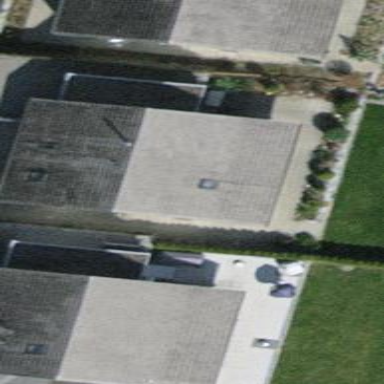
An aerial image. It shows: Detached building with gabled roof.